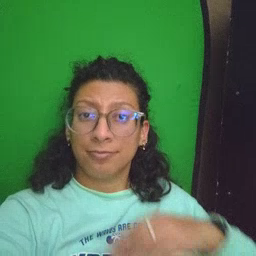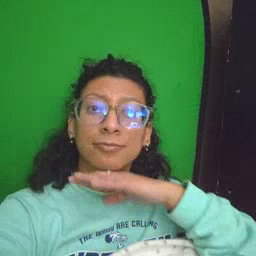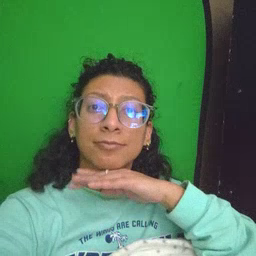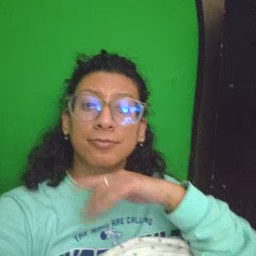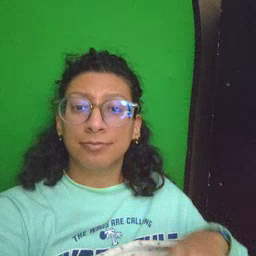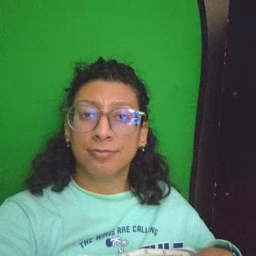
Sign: dirty